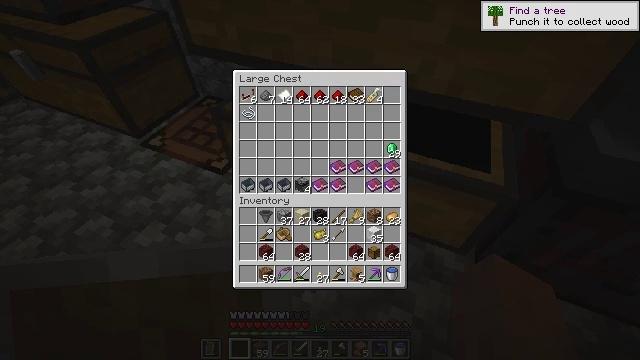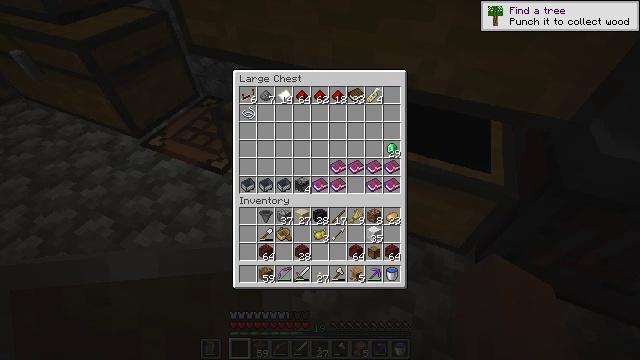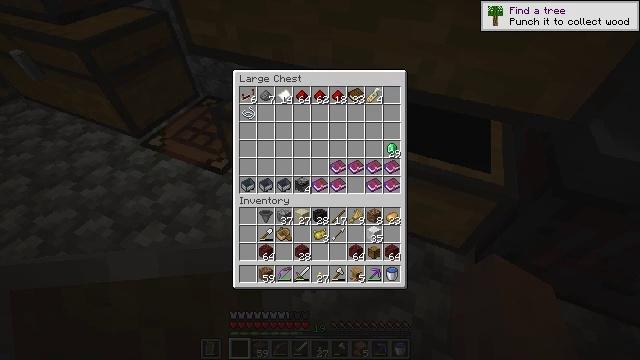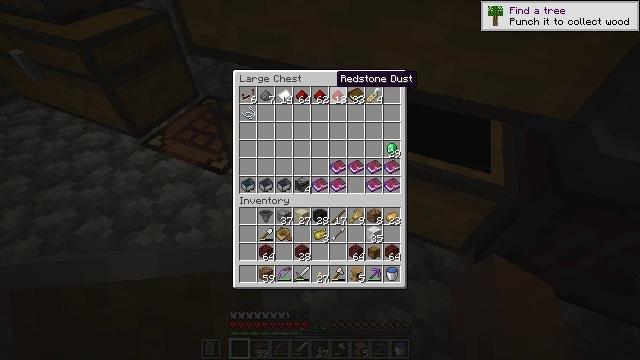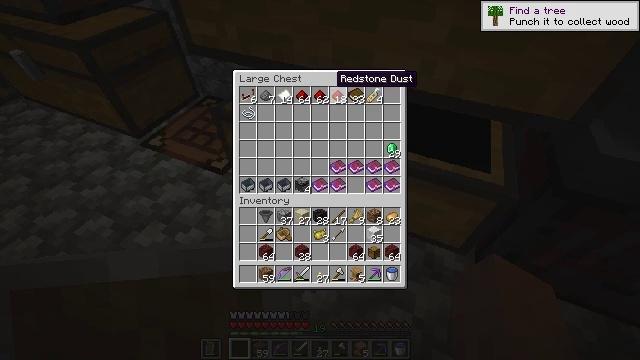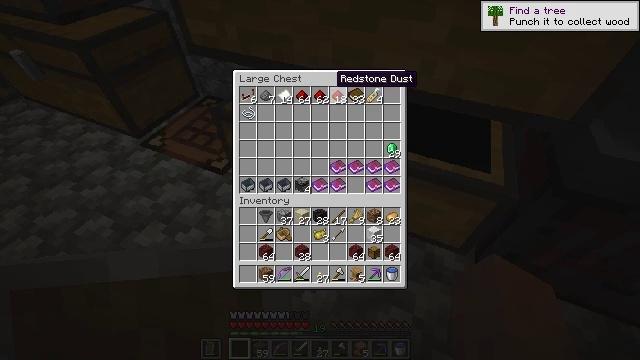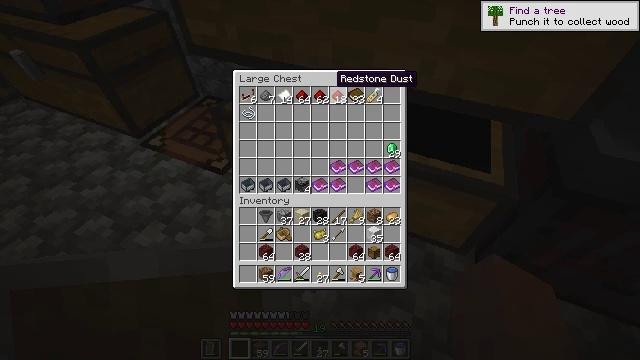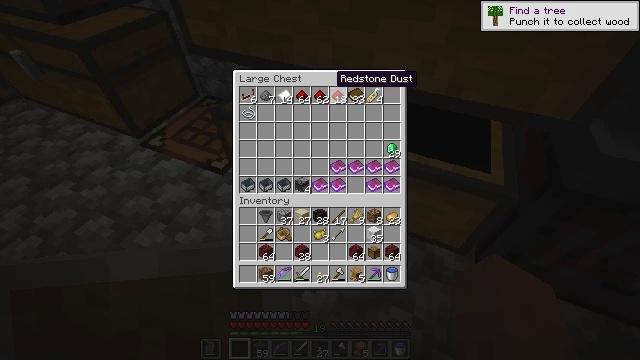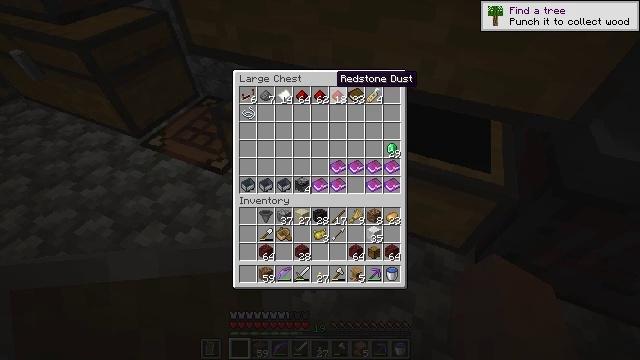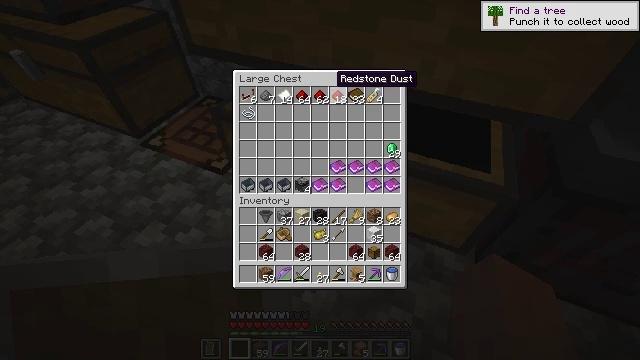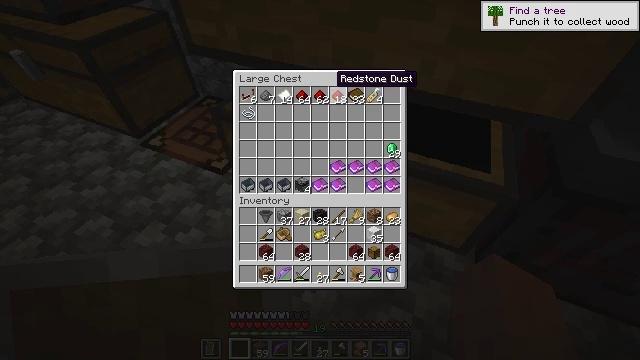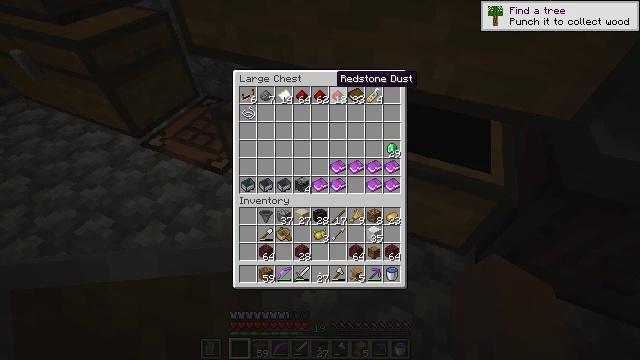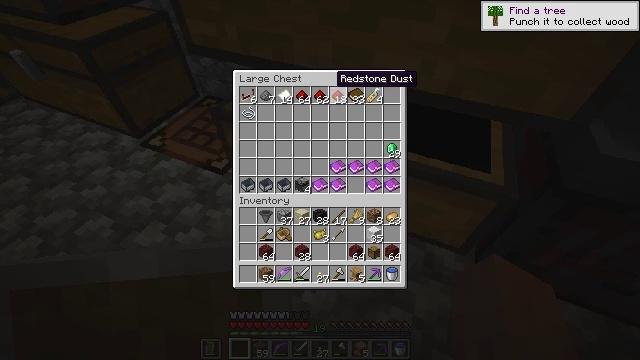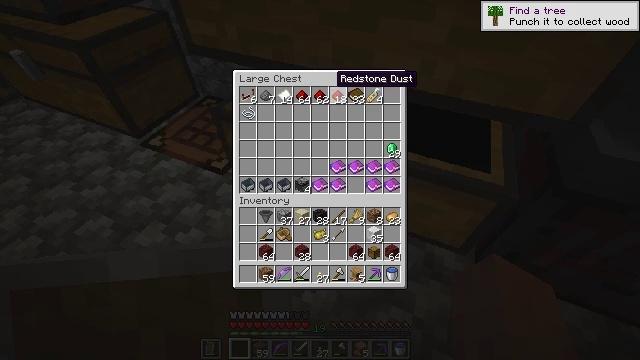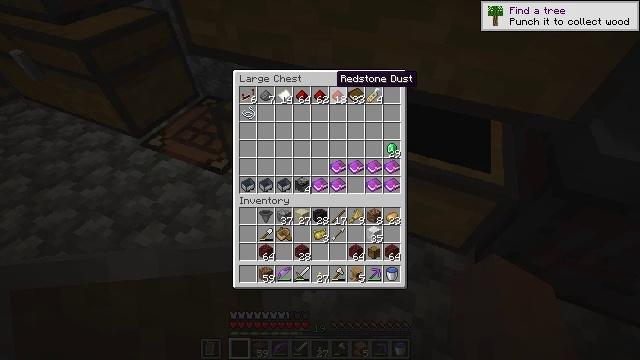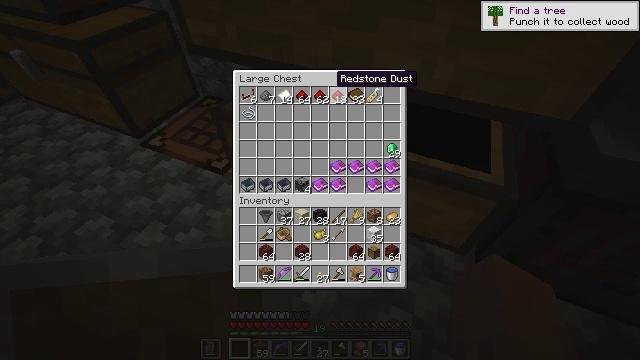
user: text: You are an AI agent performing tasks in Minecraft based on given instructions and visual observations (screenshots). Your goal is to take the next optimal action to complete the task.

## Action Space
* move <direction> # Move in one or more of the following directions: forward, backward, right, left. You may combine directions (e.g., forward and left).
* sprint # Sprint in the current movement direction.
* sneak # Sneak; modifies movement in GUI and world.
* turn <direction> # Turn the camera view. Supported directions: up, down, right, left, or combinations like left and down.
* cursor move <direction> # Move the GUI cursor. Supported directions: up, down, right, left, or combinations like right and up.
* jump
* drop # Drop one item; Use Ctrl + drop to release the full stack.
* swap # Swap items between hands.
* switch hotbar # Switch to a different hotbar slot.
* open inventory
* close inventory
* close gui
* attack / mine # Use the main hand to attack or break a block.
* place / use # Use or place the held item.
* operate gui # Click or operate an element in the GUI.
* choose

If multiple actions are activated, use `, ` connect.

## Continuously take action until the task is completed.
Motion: motion action
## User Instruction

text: Craft an oak sign from oak materials.
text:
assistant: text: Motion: no_op
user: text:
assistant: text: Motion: no_op
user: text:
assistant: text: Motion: no_op
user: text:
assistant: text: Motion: no_op
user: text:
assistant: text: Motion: no_op
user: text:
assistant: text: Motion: no_op
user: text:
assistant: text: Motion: no_op
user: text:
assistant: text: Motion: no_op
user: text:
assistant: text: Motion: no_op
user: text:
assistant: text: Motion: no_op
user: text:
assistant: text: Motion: no_op
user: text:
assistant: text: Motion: no_op
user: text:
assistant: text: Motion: no_op
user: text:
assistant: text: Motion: no_op
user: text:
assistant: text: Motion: no_op
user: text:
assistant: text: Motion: no_op
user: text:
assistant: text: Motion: no_op
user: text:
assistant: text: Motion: no_op
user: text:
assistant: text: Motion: no_op
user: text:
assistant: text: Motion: no_op
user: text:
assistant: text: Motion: no_op
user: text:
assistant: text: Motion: no_op
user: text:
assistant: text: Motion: no_op
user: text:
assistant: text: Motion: no_op
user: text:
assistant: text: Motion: close inventory
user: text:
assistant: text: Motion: close inventory
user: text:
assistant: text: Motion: close inventory
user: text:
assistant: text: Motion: turn left
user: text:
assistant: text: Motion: turn left
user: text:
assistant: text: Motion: turn left and up